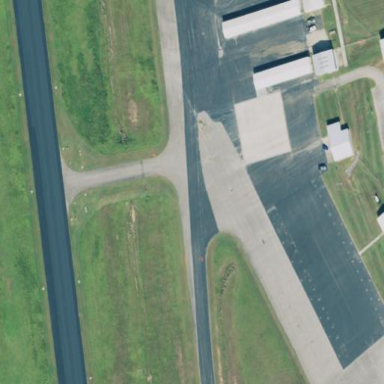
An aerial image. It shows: Apron at the airport.